Field crop: maize
Growth stage: 1
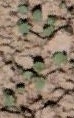
Species: convolvulus